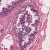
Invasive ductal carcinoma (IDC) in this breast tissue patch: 0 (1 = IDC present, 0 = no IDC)